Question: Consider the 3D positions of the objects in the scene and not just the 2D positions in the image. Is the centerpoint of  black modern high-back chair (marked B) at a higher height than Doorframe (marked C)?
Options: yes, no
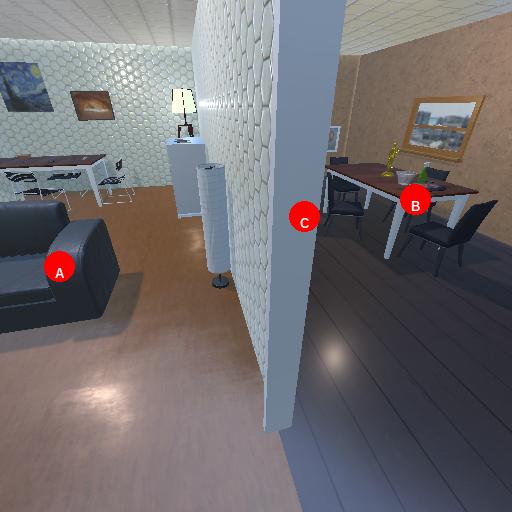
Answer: yes